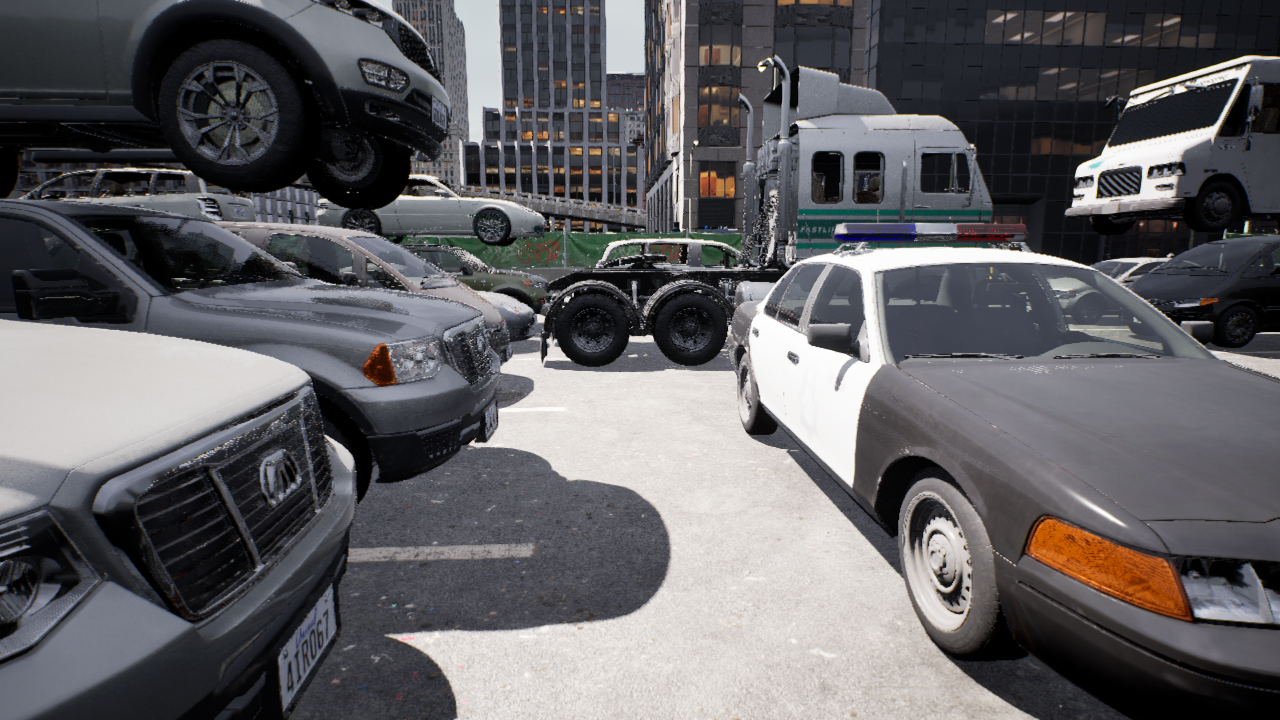
Venue: arterial
Lighting: clear day
Vehicle rig: sedan